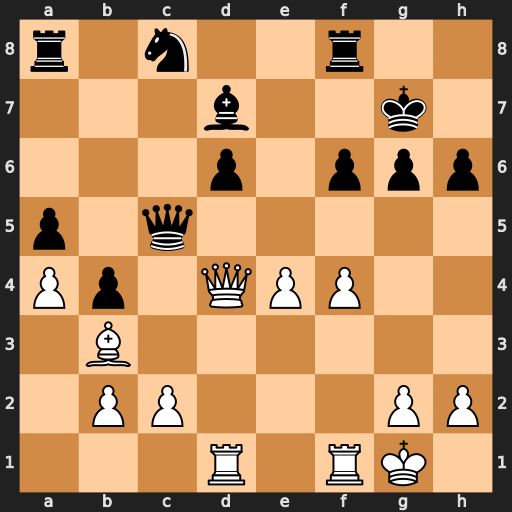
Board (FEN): r1n2r2/3b2k1/3p1ppp/p1q5/Pp1QPP2/1B6/1PP3PP/3R1RK1
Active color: w
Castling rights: -
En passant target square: -
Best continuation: Qxc5 dxc5 Rxd7+